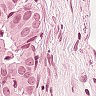
Metastatic tissue present: yes